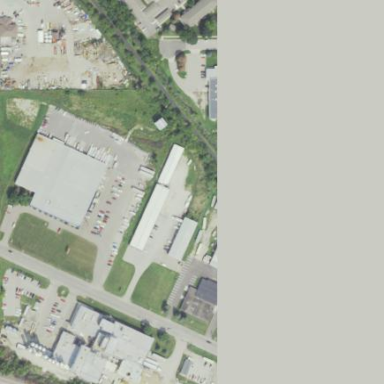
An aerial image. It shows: Industrial area.